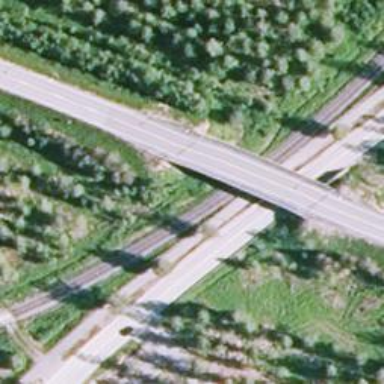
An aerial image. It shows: Primary highway bridge with asphalt surface.